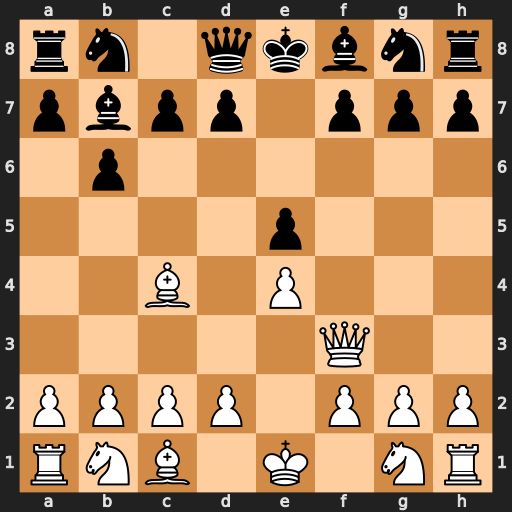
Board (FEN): rn1qkbnr/pbpp1ppp/1p6/4p3/2B1P3/5Q2/PPPP1PPP/RNB1K1NR
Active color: w
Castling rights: KQkq
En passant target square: -
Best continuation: Qxf7#